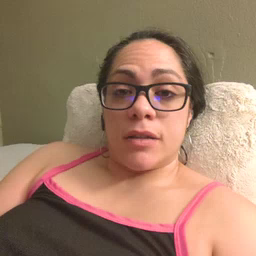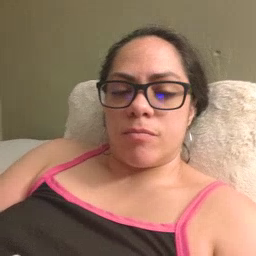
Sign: clown